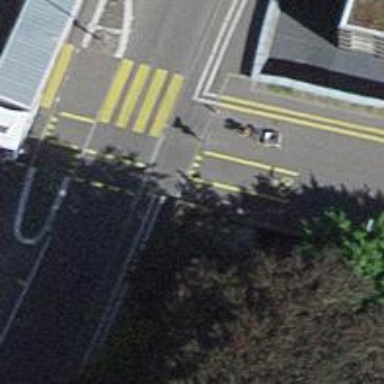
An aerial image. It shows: Footway made of cobblestone.